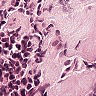
Metastatic tissue present: no